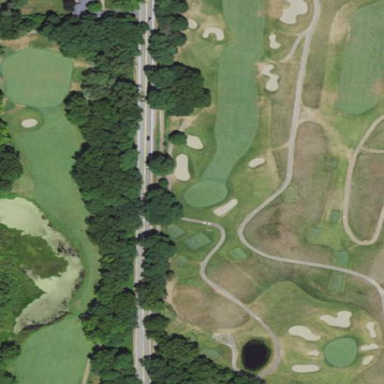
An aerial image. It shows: Rough area on grassy golf course.